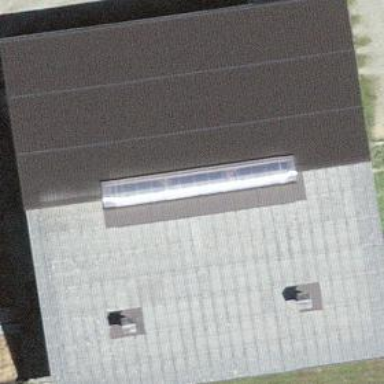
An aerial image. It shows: Rural barn.